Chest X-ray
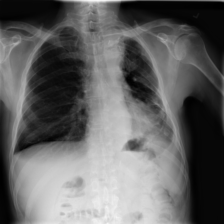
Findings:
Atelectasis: negative
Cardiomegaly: negative
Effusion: negative
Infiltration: negative
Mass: positive
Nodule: negative
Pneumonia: negative
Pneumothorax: negative
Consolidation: negative
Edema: negative
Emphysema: negative
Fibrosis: negative
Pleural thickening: negative
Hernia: negative